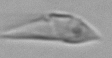
Label: Gyrodinium